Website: apple
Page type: customer-info-address
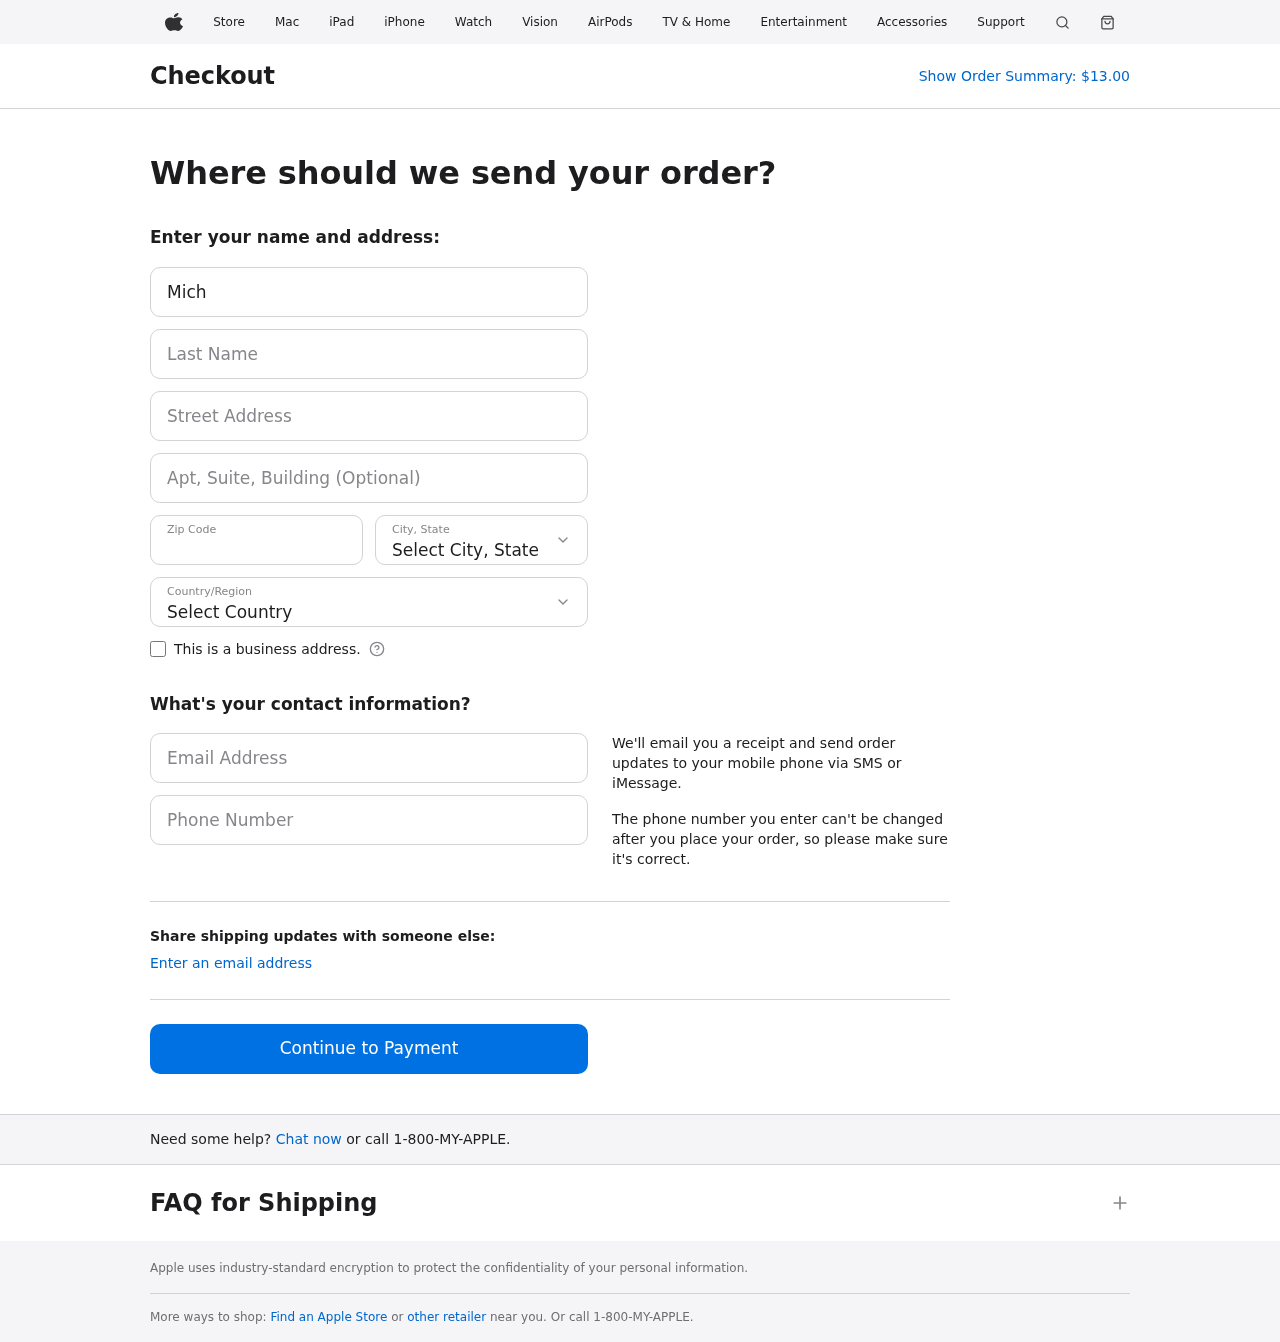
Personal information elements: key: PII_CITY_STATE
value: North Luis, CA
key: PII_COUNTRY
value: United States
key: PII_EMAIL
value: mwolf@hotmail.com
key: PII_FIRSTNAME
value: Michelle
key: PII_LASTNAME
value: Wolf
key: PII_PHONE
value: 9679735308
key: PII_POSTCODE
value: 56696
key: PII_STREET
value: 3340 Ian Station
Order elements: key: ORDER_TOTAL
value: $13.00